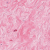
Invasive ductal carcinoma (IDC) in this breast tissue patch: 0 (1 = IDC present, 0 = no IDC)